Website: macys
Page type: customer-info-address
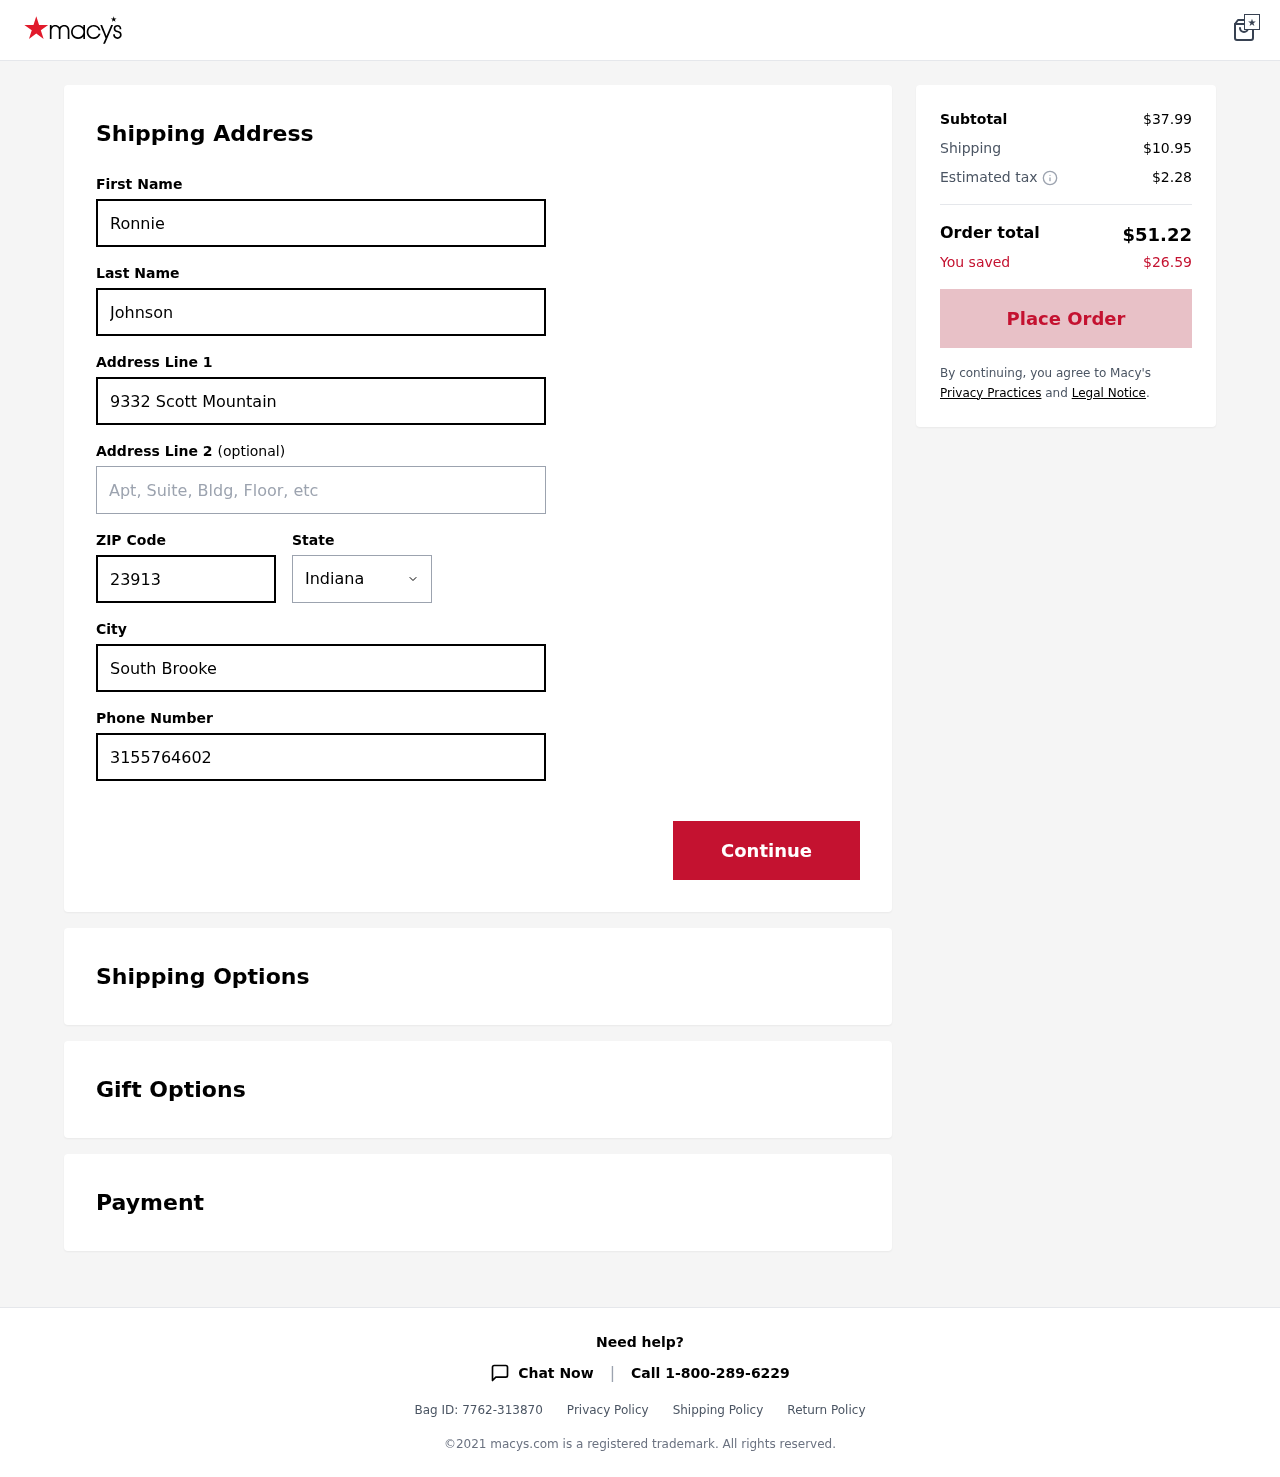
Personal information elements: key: PII_CITY
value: South Brooke
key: PII_FIRSTNAME
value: Ronnie
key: PII_LASTNAME
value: Johnson
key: PII_PHONE
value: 3155764602
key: PII_POSTCODE
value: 23913
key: PII_STATE
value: Indiana
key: PII_STREET
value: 9332 Scott Mountain
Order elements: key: ORDER_SUBTOTAL
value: $37.99
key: ORDER_SHIPPING_COST
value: $10.95
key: ORDER_TAX
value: $2.28
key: ORDER_TOTAL
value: $51.22
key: ORDER_SAVINGS
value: $26.59